Question: Essentially this is what I'm trying to do:

I'm making a APP that I have to call numerous amounts of dynamically generated JSON urls consistently. The only way I can get that 'JSON/Path' is by adding the url as a parameter within a DOM element. (Legacy system, I know not the most optimal solution here) After I get the request I will be factoring the data back into said div them recompiling the innerHTML.
What I need to know is;
- -
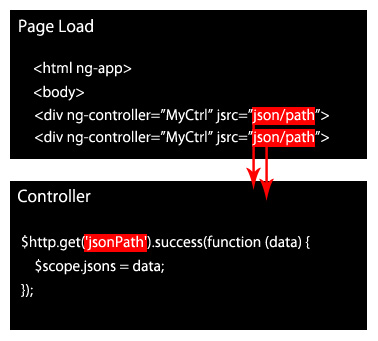
Answer: Ok, got it for you :
Add an attribute to your div : '<div ng-controller="MyCtrl" jsrc="JSON/Path" urlGetter>'
'''
directives = angular.module('MyApp', [])
directives.directive ('urlGetter', function() {
return function(scope, elements, attrs) {
scope.url = attrs.jsrc;
}
}
'''
and in your controller :
'''
MyCtrl = function($scope, $http) {
$http.get($scope.url)...
}
'''
If you want more info about it : <URL>